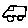
Label: car